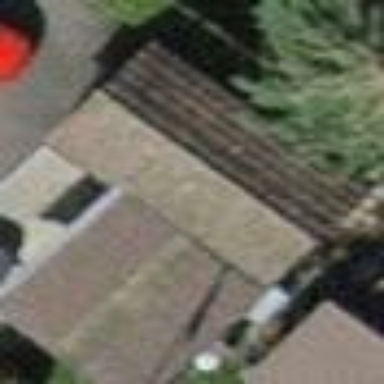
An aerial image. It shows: Garage building.